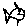
Label: fish